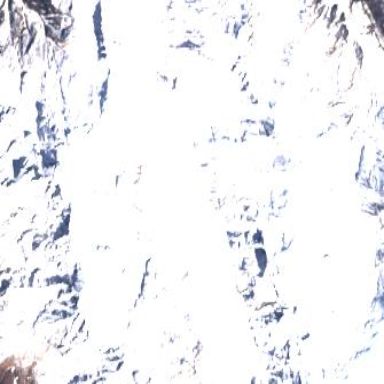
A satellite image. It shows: Majestic glacier in the distance.